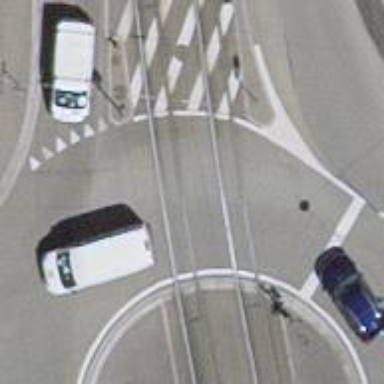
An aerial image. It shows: Railway level crossing.